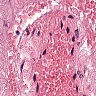
Metastatic tissue present: no